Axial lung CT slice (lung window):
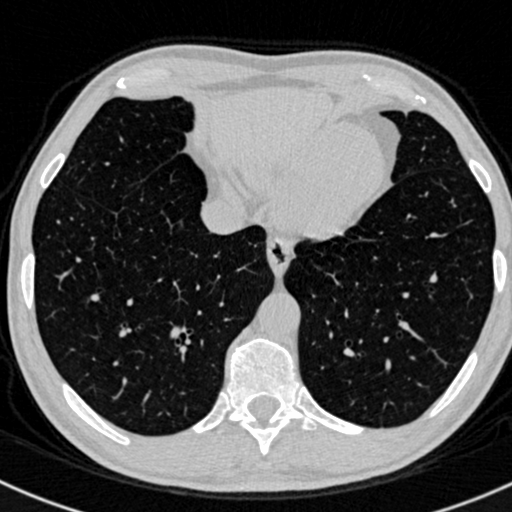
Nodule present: no